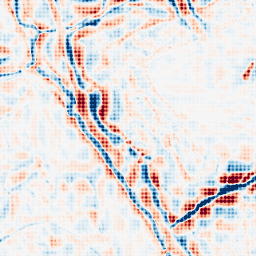
Category: wavelet
Decomposition family: wavelet_biorthogonal
Decomposition parameters: wavelet: bior5.5
level: 4
Upsampling method: sinc_blackman
Upsampling parameters: scale: 4
kernel_size: 4
Upsampling scale: 4